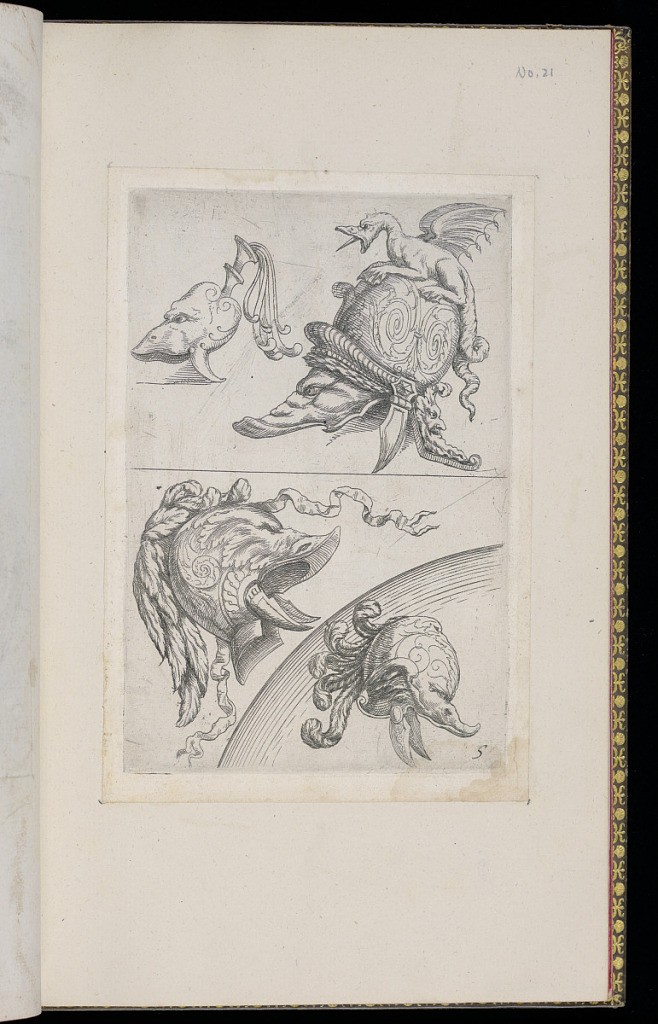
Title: Helmet Designs
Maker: D. Antoine Pierretz, French, active 1647
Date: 1648
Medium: Etching on laid paper
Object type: Print
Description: Designs for four ornamental helmets featuring feathers, dragons, fantastic creatures, scrolling leaves, and acanthus leaves. The plate is numbered.